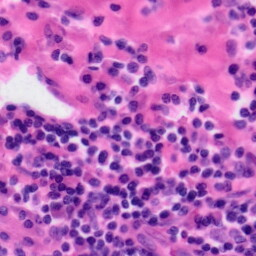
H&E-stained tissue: Tonsil